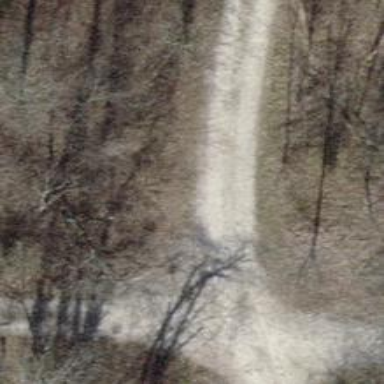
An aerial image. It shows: Track with compacted grade3 surface.